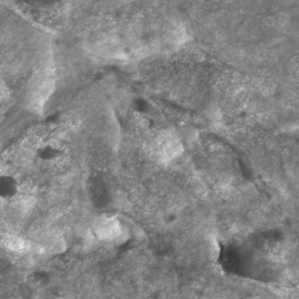
Label: non_frost